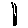
Label: line